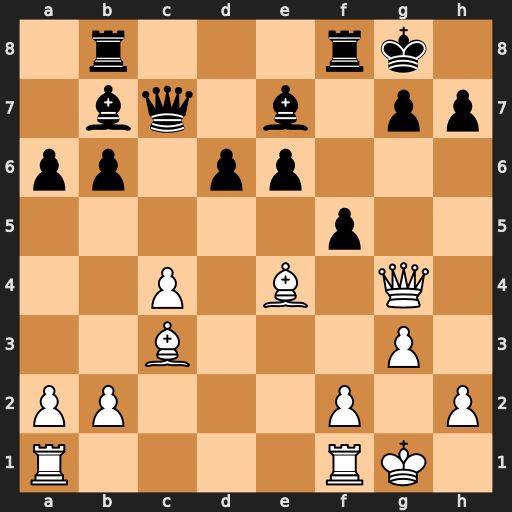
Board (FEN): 1r3rk1/1bq1b1pp/pp1pp3/5p2/2P1B1Q1/2B3P1/PP3P1P/R4RK1
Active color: w
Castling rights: -
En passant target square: -
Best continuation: Qxg7#